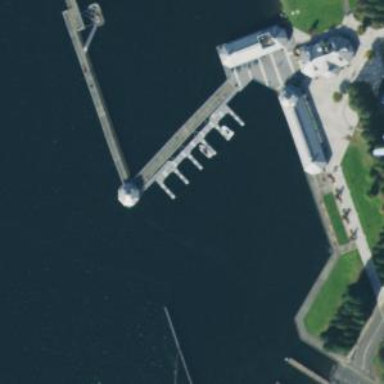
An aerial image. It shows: Man-made pier.